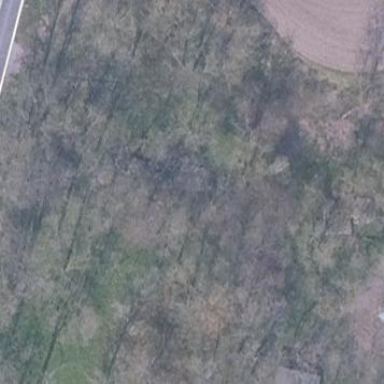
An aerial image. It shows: Serene woodland landscape.